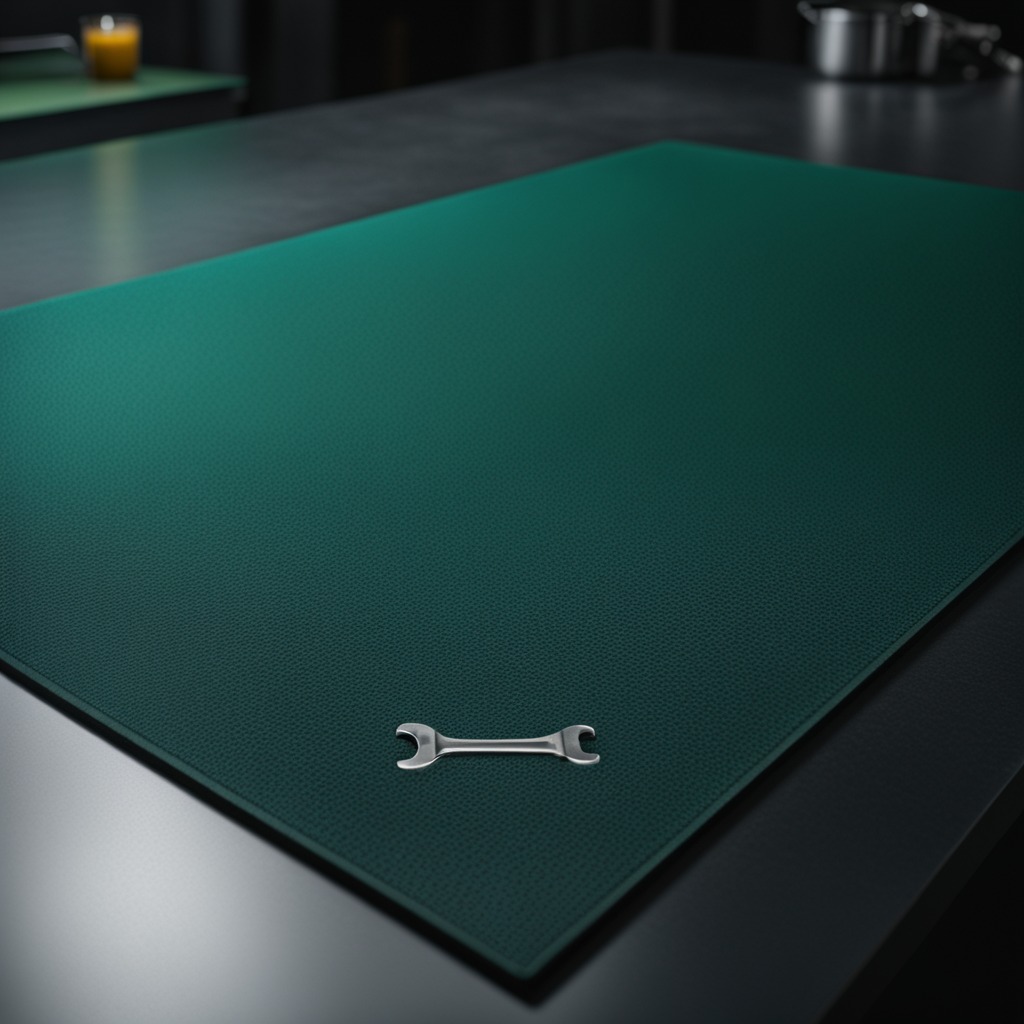
An wrench lying on a clean granite tabletop covered with a green rubber mat inside a workshop at night dim ambient light soft shadows worn but beneath the mat